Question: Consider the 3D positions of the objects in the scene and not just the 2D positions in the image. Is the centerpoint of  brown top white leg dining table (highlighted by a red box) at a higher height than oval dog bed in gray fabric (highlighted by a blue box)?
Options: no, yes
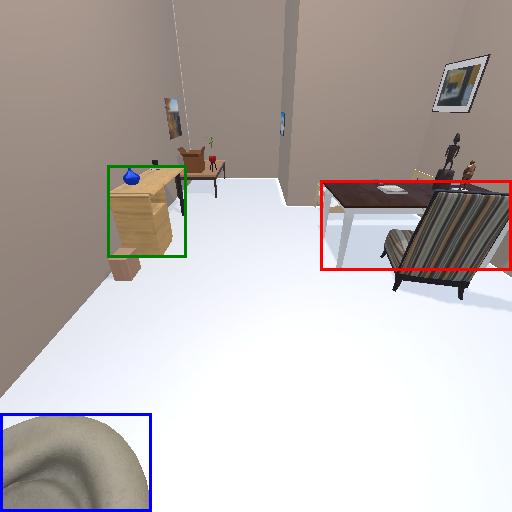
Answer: no